Question: I have a standard 50-state map built with d3 in which I'm dynamically coloring states according to various datasets. Whatever the dataset, the values are normalized on a scale of 0 to 1, where 1 corresponds to the state with the highest value. I'm looking for a way to calculate the shade of the state using the value of the normalized data point.
In the past, I've chosen a base color that I like -- say, #900 -- and set the 'fill' of each state to that color and the 'opacity' to the normalized value. This works okay save for two problems:
- -
But I really like being able to set the color dynamically rather than dealing with bins for the data and preset arrays of RGB values for the gradient. So I'm wondering if there's a better way. I can take care of conversion if an alternate color system would work better.
d3 has a baked-in HSL converter, so I tried this:
'''
// 0 <= val <= 1
function colorize(val) {
// nudge in the extremes
val = 0.2 + 0.6 * val;
return d3.hsl(0, val, 1 - val);
}
'''
It works okay -- This is a map of fishing jobs, which are most prevalent in Maine and Oregon -- but I suspect there's a better way. Ideas?

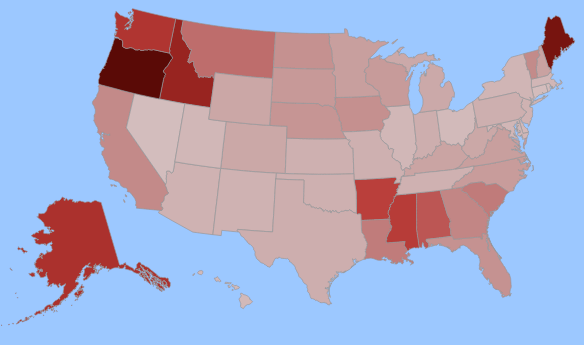
Answer: I like what you did actually, but if you wish to do something different, you can always do a D3 scale. For example:
'''
var scale = d3.scale.linear().domain([rangeMin, rangeMid,
rangeMax]).range(["#Color1","#Color2","#Color3"]);
'''
And then set each state by
'''
return scale(dataValue);
'''
You can set your rangeMin and rangeMax variables to be the minimum and maximum values of your data. The median number, rangeMid, that I added is optional. I would suggest using this if you would like some variety in your color. I have used this scale feature to make a word frequency heatmap that came out pretty nice. I hope that I was able to help in some way!
Note: I used this with css hex values, but I believe RGB and HSL could also work.